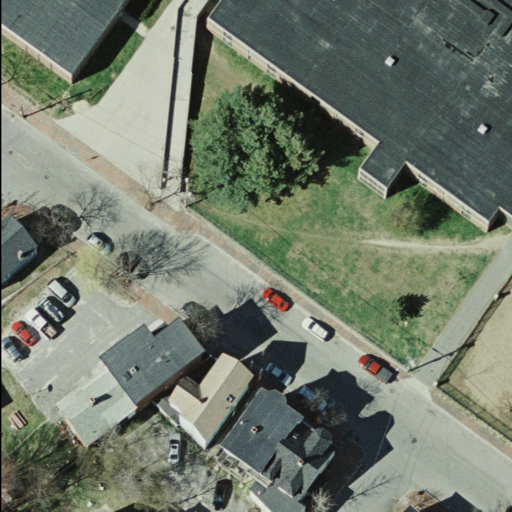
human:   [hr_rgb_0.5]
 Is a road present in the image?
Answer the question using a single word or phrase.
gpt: yes

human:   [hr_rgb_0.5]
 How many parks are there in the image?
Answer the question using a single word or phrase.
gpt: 1

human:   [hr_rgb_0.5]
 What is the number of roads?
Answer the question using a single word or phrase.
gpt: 5

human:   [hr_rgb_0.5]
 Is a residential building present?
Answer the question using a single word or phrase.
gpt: yes

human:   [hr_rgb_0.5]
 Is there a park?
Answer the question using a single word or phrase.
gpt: yes

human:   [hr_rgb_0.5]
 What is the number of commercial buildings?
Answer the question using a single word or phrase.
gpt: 0

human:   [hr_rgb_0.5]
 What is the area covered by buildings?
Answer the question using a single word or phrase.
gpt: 2054m2

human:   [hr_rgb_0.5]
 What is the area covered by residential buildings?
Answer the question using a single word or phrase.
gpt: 4m2

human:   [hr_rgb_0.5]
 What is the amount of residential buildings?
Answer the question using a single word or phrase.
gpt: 1

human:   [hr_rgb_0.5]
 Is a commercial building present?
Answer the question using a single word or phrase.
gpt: no

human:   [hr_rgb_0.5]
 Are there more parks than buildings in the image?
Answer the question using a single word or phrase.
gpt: no

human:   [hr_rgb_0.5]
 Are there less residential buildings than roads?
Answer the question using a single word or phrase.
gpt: yes

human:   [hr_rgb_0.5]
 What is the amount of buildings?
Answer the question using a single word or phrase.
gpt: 2

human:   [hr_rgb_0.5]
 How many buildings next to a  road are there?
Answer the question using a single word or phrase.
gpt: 2

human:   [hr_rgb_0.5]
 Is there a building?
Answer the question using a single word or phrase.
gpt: yes

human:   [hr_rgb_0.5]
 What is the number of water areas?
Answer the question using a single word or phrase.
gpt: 0

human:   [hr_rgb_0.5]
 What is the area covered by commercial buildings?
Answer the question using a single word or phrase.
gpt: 0m2

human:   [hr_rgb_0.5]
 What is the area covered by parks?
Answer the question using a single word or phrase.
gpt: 268m2

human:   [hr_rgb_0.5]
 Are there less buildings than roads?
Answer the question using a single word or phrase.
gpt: yes

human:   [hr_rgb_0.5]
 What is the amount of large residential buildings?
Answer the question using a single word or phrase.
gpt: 0

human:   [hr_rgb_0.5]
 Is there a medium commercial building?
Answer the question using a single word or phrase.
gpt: no

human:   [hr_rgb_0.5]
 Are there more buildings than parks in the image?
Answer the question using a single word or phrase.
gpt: yes

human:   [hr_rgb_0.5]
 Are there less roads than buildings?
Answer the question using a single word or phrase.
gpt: no

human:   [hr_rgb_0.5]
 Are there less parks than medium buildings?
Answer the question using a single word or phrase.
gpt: no

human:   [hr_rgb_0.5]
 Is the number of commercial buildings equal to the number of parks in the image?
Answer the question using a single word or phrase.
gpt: no

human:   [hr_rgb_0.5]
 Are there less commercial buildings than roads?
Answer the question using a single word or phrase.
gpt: yes

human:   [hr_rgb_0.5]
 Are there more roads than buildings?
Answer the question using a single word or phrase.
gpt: yes

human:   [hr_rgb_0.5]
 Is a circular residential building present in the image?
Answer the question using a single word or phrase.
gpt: no

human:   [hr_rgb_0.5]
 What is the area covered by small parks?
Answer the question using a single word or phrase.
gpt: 0m2

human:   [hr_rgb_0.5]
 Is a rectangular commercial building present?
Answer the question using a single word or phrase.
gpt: no

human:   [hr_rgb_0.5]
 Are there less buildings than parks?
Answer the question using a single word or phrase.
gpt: no

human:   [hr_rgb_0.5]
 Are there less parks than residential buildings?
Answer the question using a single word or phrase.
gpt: no

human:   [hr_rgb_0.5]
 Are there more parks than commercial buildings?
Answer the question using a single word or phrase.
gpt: yes

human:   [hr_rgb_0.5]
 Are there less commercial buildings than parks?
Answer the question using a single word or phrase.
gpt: yes

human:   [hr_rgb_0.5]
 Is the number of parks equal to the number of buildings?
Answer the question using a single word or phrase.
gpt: no

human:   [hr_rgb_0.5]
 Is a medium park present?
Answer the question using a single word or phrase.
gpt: yes

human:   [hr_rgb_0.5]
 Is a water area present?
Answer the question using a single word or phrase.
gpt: no

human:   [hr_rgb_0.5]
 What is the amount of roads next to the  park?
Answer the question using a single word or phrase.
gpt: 5

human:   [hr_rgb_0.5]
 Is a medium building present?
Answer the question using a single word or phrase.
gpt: no

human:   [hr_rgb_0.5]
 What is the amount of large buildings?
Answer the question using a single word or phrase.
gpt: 1

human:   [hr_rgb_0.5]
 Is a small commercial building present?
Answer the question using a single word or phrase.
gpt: no

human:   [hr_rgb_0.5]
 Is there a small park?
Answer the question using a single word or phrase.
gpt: no

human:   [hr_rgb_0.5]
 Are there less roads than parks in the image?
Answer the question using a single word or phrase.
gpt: no

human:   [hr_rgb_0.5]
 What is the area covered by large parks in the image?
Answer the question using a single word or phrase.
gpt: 0m2

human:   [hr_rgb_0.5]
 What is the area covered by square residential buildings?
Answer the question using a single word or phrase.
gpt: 0m2

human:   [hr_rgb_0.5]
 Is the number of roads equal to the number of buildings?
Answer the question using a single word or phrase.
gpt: no

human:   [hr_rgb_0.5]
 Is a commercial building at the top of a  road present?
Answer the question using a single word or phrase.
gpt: no

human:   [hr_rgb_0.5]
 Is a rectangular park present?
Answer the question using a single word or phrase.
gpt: yes

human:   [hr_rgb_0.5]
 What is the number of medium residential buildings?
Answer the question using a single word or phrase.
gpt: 0

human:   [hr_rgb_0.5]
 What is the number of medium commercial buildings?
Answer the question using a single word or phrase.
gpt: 0

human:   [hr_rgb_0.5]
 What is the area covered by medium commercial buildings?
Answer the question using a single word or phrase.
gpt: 0m2

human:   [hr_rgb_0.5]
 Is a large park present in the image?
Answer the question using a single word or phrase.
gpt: no

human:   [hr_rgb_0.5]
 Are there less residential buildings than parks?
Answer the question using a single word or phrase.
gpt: no

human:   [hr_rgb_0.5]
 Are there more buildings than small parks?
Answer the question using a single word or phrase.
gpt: yes

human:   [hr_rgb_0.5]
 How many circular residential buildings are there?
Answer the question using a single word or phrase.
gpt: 0

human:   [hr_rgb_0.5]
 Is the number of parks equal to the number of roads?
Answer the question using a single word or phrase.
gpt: no

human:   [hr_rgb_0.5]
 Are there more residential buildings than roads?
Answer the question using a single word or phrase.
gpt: no

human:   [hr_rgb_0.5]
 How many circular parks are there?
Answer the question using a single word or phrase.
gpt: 0

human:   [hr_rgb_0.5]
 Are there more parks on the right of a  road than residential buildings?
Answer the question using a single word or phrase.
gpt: no

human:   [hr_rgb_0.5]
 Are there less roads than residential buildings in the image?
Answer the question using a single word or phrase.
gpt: no

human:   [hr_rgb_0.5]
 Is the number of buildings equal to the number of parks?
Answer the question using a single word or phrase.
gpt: no

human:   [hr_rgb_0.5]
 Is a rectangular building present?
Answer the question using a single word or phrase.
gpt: yes

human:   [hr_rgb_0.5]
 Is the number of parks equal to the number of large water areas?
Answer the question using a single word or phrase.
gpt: no

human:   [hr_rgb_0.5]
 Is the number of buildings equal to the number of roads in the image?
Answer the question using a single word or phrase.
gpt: no